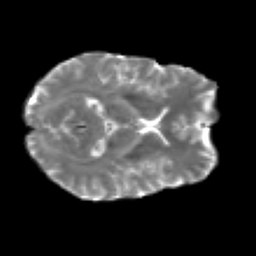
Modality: T2w
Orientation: axial
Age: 36
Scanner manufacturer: siemens
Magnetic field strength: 3 T
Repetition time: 2.2 s
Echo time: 0.084 s